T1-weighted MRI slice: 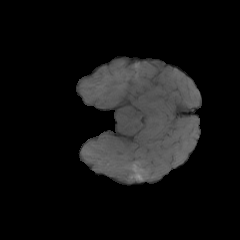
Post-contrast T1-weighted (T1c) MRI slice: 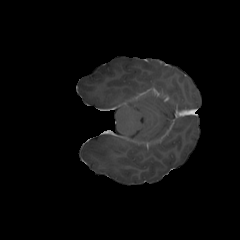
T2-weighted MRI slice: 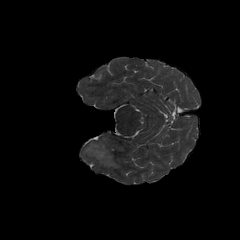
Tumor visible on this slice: yes